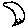
Label: moon